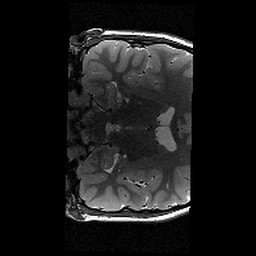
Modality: T2w
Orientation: coronal
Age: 13
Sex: male
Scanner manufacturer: siemens
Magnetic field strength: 3 T
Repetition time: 8.46 s
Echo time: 0.067 s